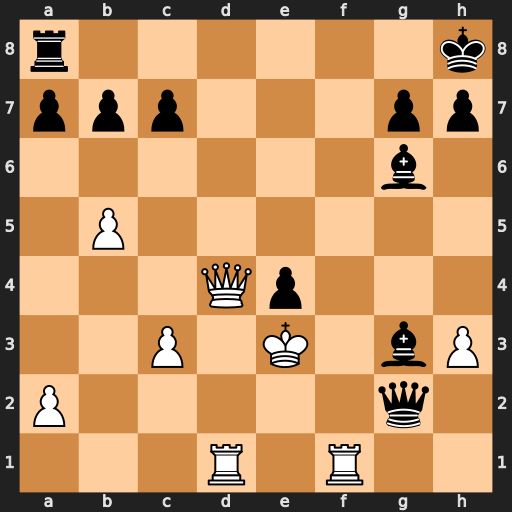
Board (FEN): r6k/ppp3pp/6b1/1P6/3Qp3/2P1K1bP/P5q1/3R1R2
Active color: w
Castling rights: -
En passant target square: -
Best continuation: Qd8+ Rxd8 Rxd8+ Be8 Rxe8#